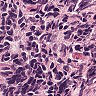
Metastatic tissue present: no